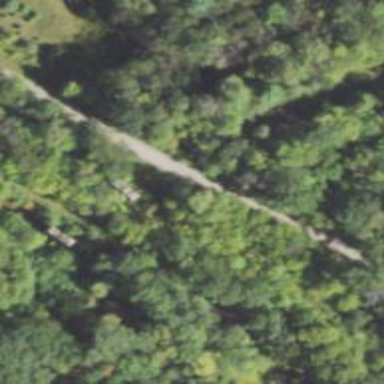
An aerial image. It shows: Bridge supported by abutments.